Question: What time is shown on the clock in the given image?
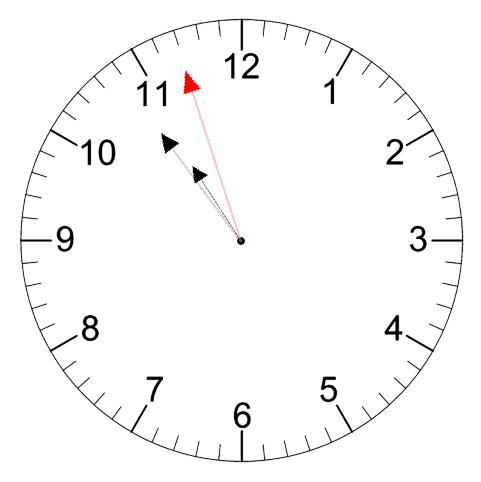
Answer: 10:53:57